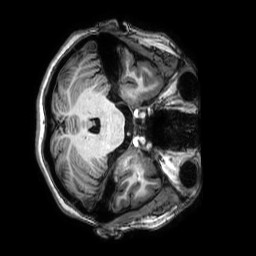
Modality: T1w
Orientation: axial
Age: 29
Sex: female
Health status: healthy
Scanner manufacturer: philips
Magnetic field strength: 3 T
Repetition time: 0.009 s
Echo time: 0.003996 s